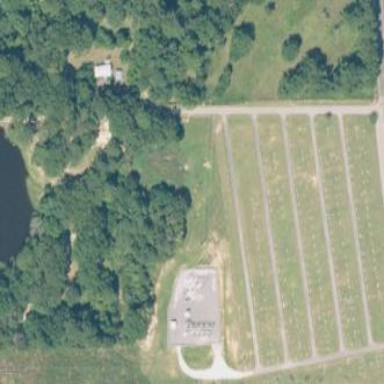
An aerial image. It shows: Cemetery.